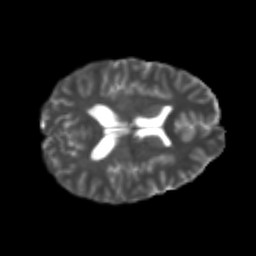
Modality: T2w
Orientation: axial
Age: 21
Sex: male
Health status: healthy
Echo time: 0.074 s